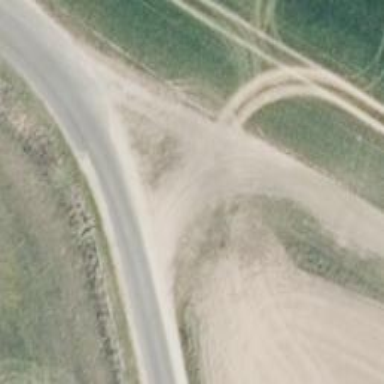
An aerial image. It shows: Dirt track road.